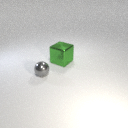
small gray metal sphere in front of large green metal cube